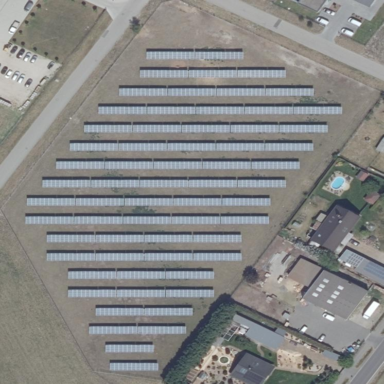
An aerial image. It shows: Solar power generator enclosed by Drahtmatten fence. The generator uses photovoltaic technology with solar photovoltaic panels.